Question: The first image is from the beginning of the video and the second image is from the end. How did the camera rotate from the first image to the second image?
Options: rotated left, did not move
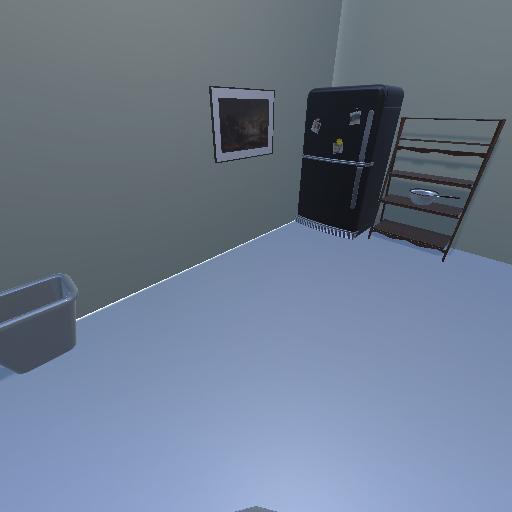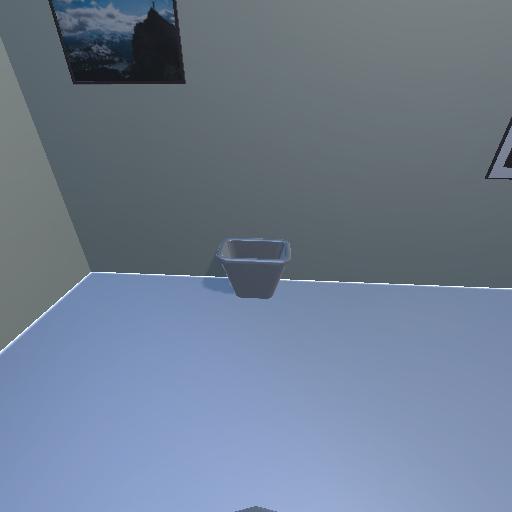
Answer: rotated left